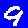
Digit: 9